Field crop: maize
Growth stage: 1
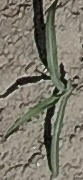
Species: sorghum